Question: I have the following layout:-
'''
<?xml version="1.0" encoding="utf-8"?>
<LinearLayout xmlns:android="http://schemas.android.com/apk/res/android"
android:layout_width="match_parent"
android:layout_height="wrap_content"
android:orientation="horizontal"
android:layout_marginTop="@dimen/default_margin"
android:layout_marginBottom="@dimen/default_margin"
android:layout_marginLeft="@dimen/default_dbl_margin"
android:layout_marginRight="@dimen/default_dbl_margin">
<ImageView
android:id="@+id/lblIcon"
android:src="@drawable/ic_status_confirmed"
android:layout_width="wrap_content"
android:layout_height="wrap_content"
android:layout_marginRight="@dimen/default_dbl_margin"
android:layout_marginTop="@dimen/default_margin"
android:layout_marginBottom="@dimen/default_margin" />
<LinearLayout
android:orientation="vertical"
android:layout_weight="1"
android:layout_width="0dp"
android:layout_height="wrap_content"
android:id="@+id/relativeLayout">
<TextView
android:id="@+id/lblFirstLine"
android:layout_width="fill_parent"
android:layout_height="wrap_content"
android:text="FirstLine"
android:singleLine="true"
android:ellipsize="end"
android:textAppearance="?android:attr/textAppearanceMedium"/>
<LinearLayout
android:layout_width="fill_parent"
android:layout_height="wrap_content"
android:orientation="horizontal"
android:layout_below="@+id/lblFirstLine"
android:layout_alignParentLeft="true"
android:layout_marginTop="@dimen/default_margin">
<ImageView
android:layout_width="14sp"
android:layout_height="14sp"
android:id="@+id/imgTimeIcon"
android:src="@drawable/ic_action_time" />
<TextView
android:id="@+id/lblSecondLine"
android:layout_width="wrap_content"
android:layout_height="wrap_content"
android:text="2:00pm"
android:textSize="14sp"
android:layout_gravity="center_vertical"
android:textColor="@android:color/secondary_text_dark" />
</LinearLayout>
</LinearLayout>
<LinearLayout
android:orientation="horizontal"
android:layout_width="wrap_content"
android:layout_height="wrap_content">
<ImageView
android:layout_gravity="center_vertical"
android:layout_width="wrap_content"
android:layout_height="wrap_content"
android:id="@+id/newIndicator"
android:src="@drawable/new_indicator"
android:layout_marginRight="@dimen/default_quad_margin"/>
<ImageButton
android:id="@+id/btnChat"
android:src="@drawable/ic_action_chat"
android:layout_width="wrap_content"
android:layout_height="wrap_content" />
</LinearLayout>
</LinearLayout>
'''
However the layout looks like below:

Notice that the time TextView is slightly displaced downwards. I don't understand why?
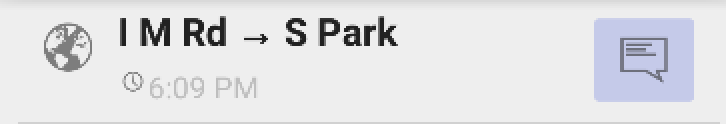
Answer: Adding 'android:layout_gravity="center_vertical"' to 'android:id="@+id/imgTimeIcon"" ImageView' should solve your problem
> Also don't use 'sp' except on 'fonts'. Use 'dp'instead
Instead of:
'''
<ImageView
android:layout_width="14sp"
android:layout_height="14sp"
android:id="@+id/imgTimeIcon"
android:src="@drawable/ic_action_time" />
'''
Use:
'''
<ImageView
android:layout_width="14dp"
android:layout_height="14dp"
android:id="@+id/imgTimeIcon"
android:layout_gravity="center_vertical"
android:src="@drawable/ic_action_time" />
'''